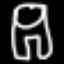
Label: pants